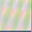
Piece: xx